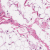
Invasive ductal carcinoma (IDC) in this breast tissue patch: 0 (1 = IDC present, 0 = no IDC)